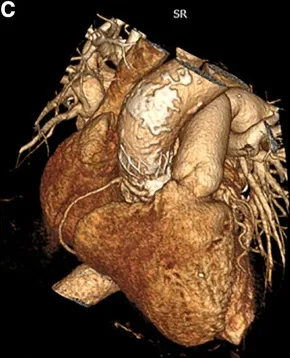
3D reconstruction of the ascending aorta with features of porcelain aorta (C).
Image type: radiology (ct)